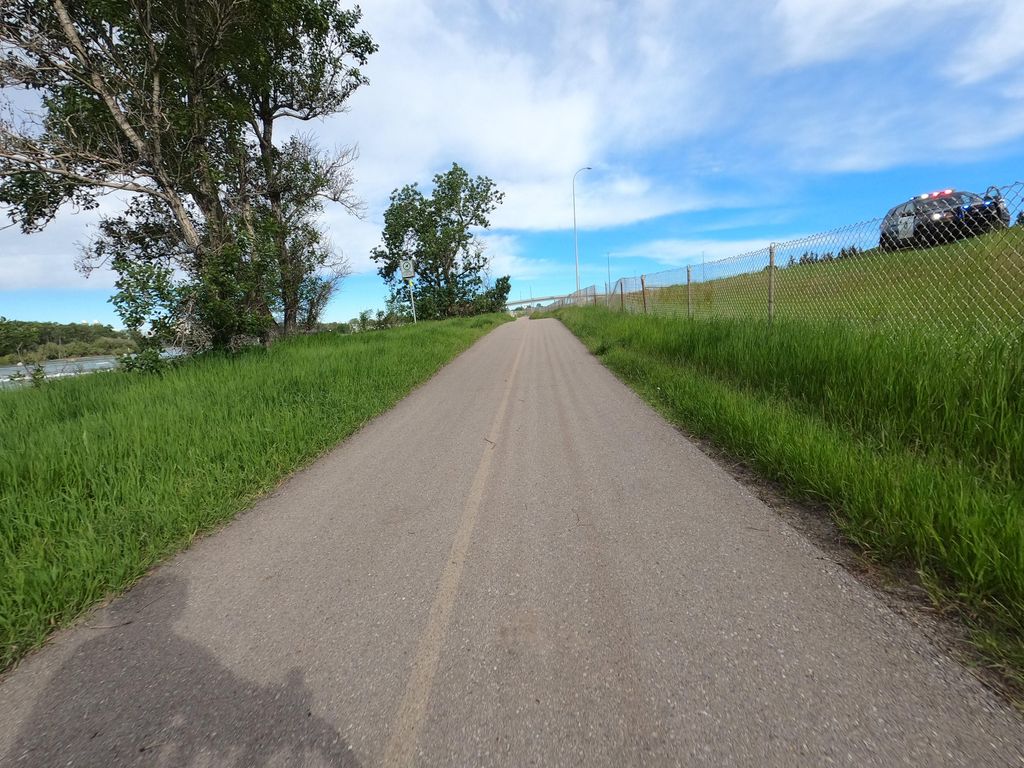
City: calgary